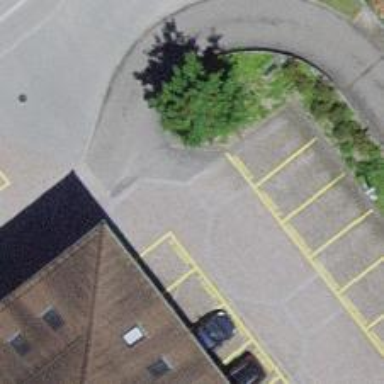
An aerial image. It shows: Parking aisle with paving stones surface.